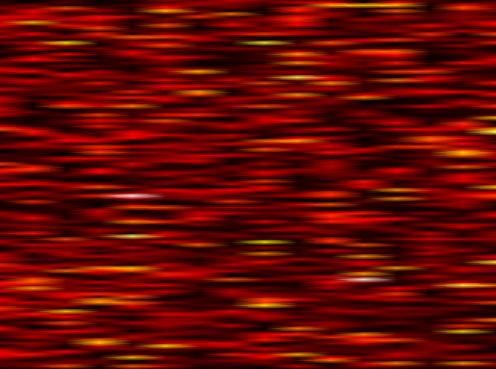
Label: OFDM